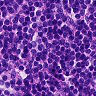
Metastatic tissue present: no